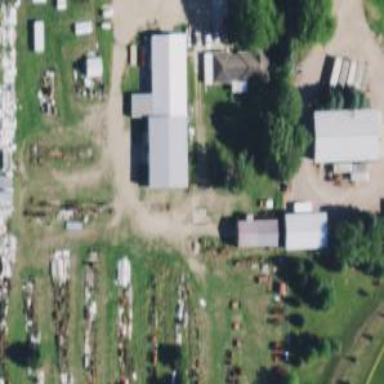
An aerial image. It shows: Farmyard area.